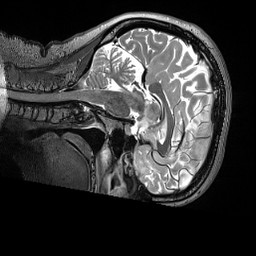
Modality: T2w
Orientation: sagittal
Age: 38
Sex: female
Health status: healthy
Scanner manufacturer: siemens
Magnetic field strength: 3 T
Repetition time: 3.2 s
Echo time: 0.563 s